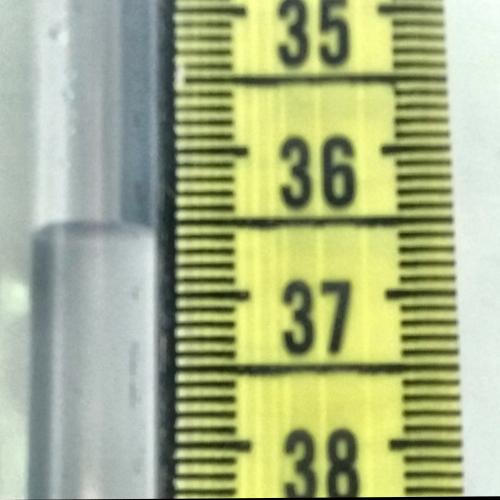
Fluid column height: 36.6 cm